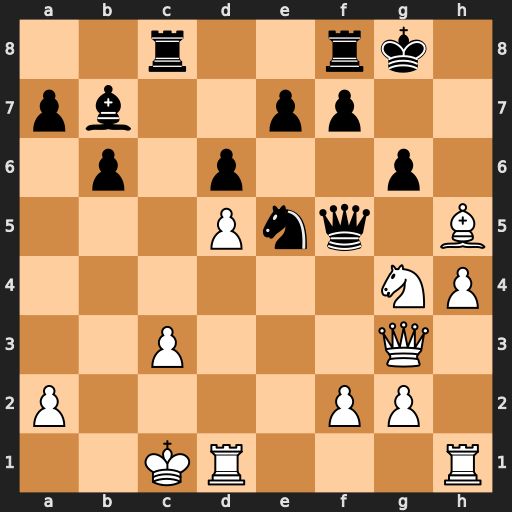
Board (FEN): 2r2rk1/pb2pp2/1p1p2p1/3Pnq1B/6NP/2P3Q1/P4PP1/2KR3R
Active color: w
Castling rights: -
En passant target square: -
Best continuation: Nh6+ Kh7 Nxf5